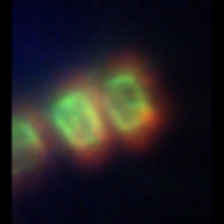
Taxon: Thalassiosira
Group: Diatoms